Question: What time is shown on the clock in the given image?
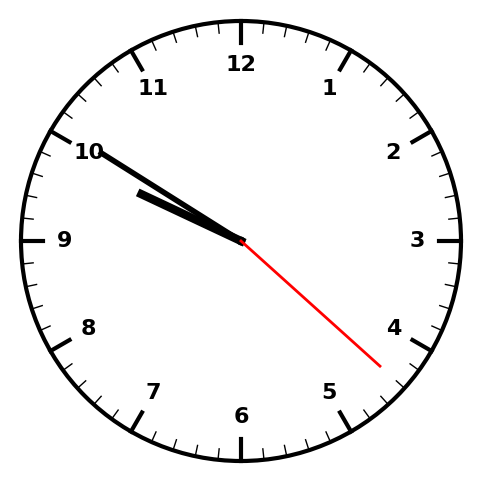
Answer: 09:50:22